Interaction volume radius: 5 \u00c5
Interaction volume height: 30 \u00c5
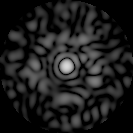
Disorder parameter: 0.8481